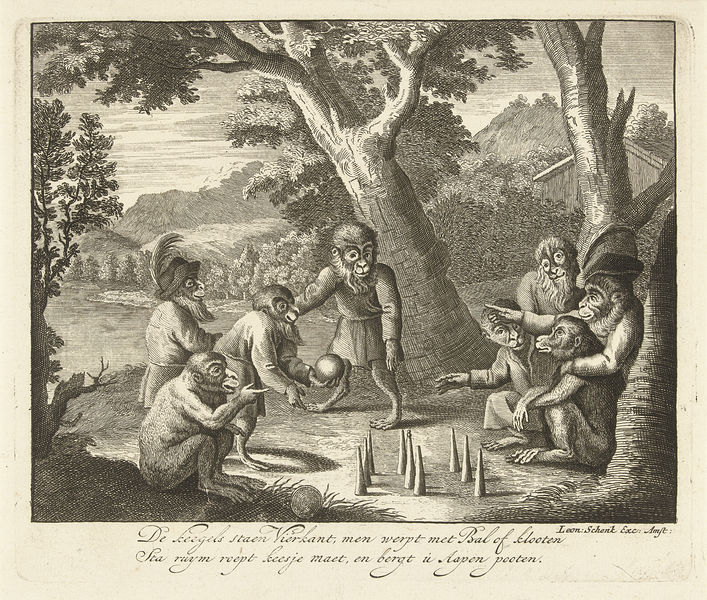
Titel: Apen spelen het kegelspel
Künstler: Leonard Schenk
Standort: Amsterdam
Institution: Rijksmuseum
Schlagwörter: baum, feder, see, sitzen, hut, bart, wald, spielen, spiel, kegel, druck, kugel, affen, kegeln, kegelspiel, fedrehut